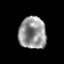
Tissue: prostate
Cell type: T cells
Senescence score: 0.1936
Nuclear area (px): 859
Mean DAPI intensity: 149.384